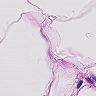
Metastatic tissue present: no